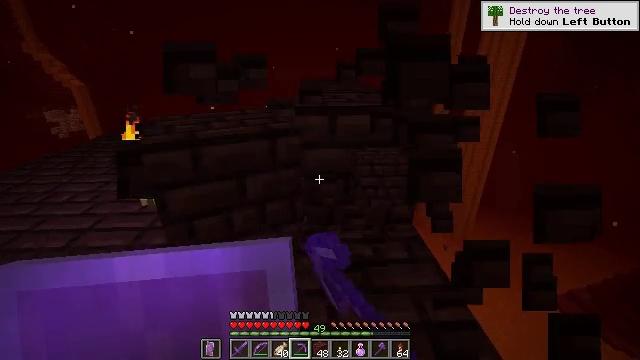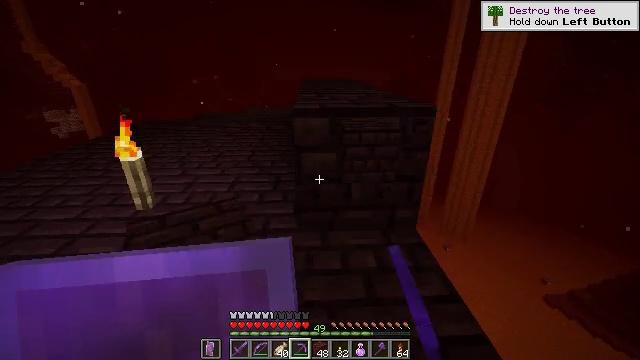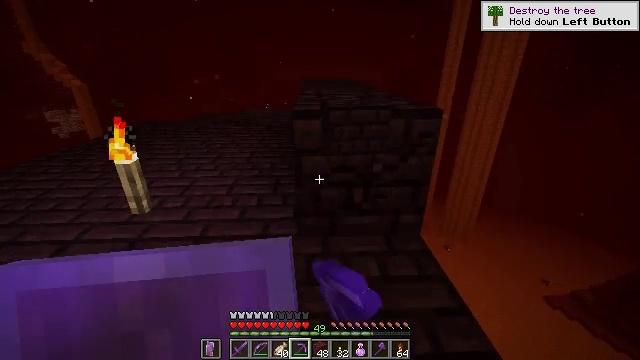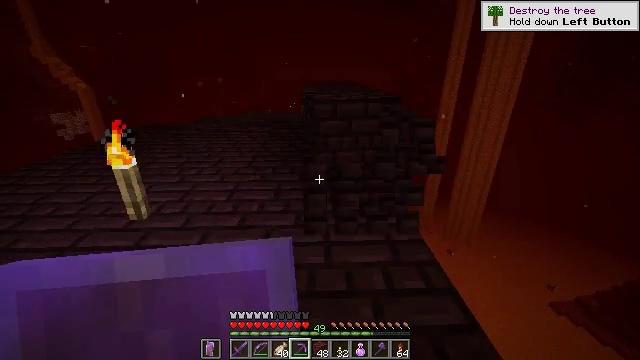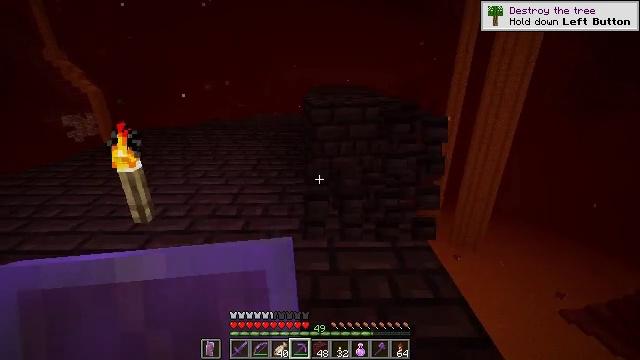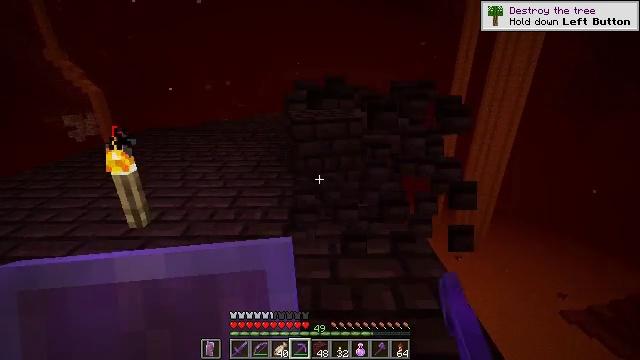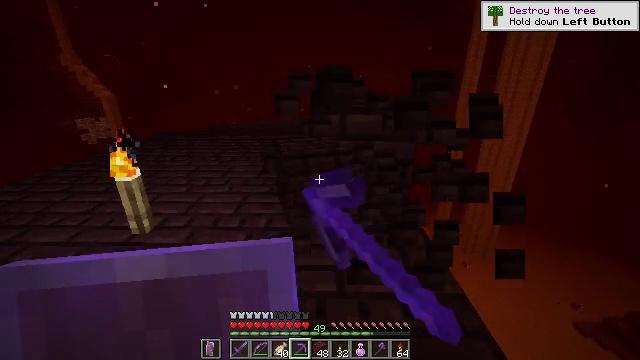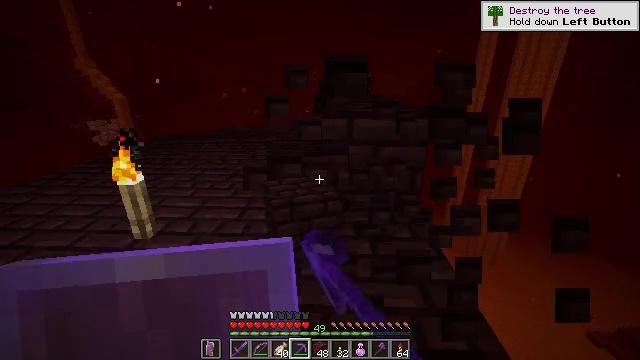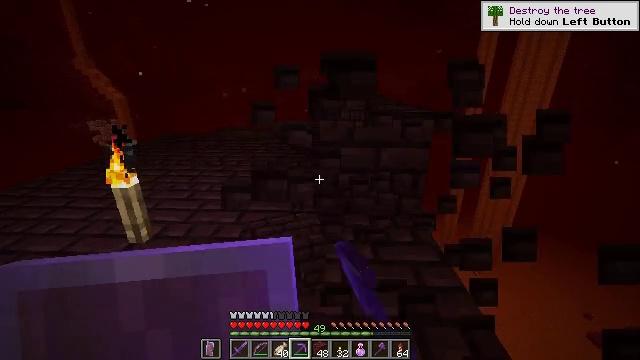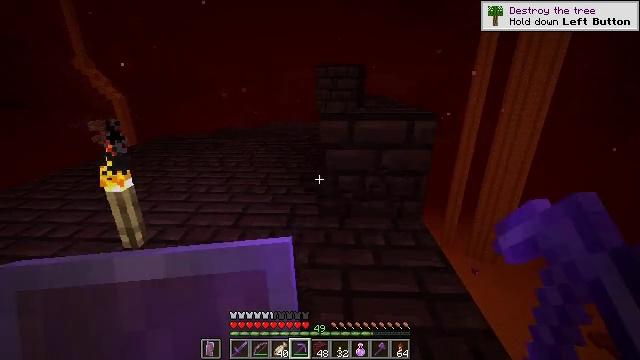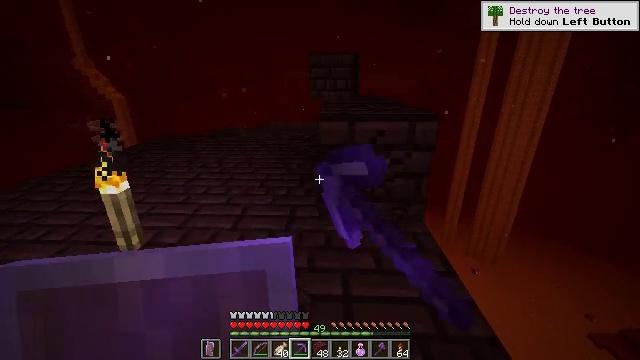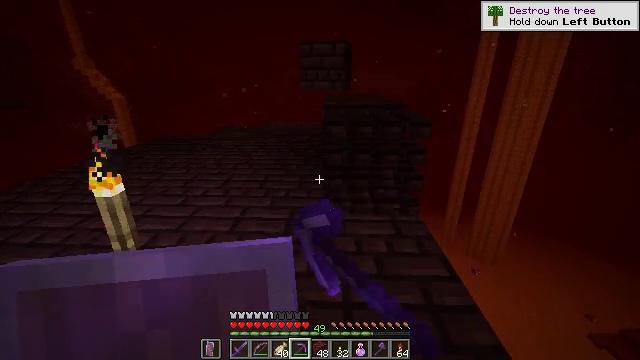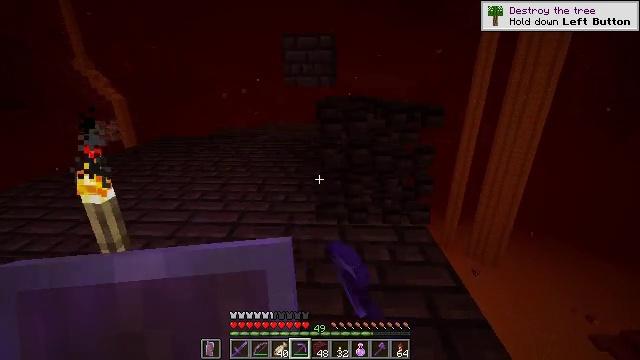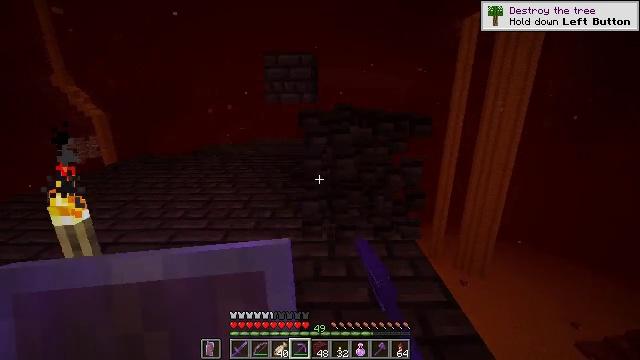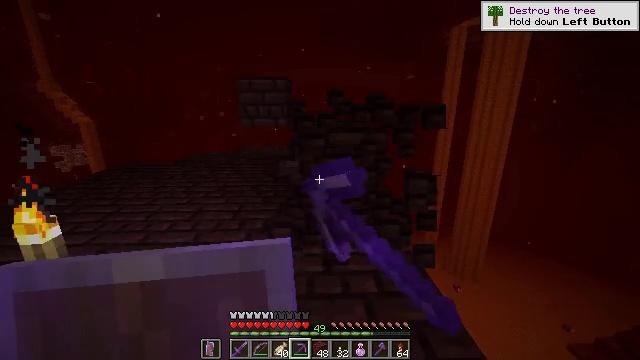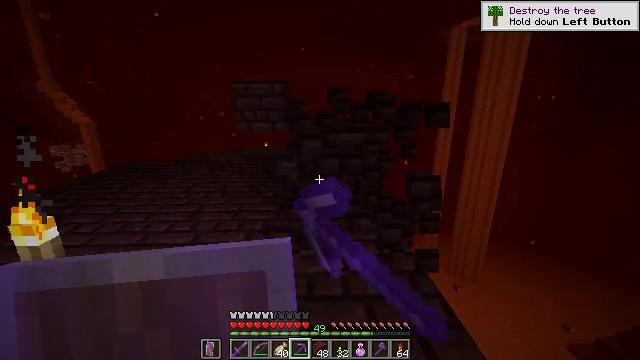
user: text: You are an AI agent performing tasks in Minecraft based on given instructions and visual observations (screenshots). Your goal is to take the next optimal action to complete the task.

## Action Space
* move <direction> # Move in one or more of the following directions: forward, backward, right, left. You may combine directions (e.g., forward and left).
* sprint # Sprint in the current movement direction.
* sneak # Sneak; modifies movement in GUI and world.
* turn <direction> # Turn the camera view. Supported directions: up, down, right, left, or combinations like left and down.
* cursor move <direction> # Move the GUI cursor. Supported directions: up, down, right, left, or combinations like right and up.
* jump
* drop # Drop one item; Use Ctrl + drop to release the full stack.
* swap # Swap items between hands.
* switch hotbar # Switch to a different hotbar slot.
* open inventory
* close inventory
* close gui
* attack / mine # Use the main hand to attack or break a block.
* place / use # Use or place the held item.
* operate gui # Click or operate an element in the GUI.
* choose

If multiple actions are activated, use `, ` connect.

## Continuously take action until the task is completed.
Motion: motion action
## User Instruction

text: Gather some nether bricks.
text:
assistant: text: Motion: move forward, sneak, attack / mine
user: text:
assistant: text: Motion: move forward, sneak, attack / mine
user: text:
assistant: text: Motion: move forward, sneak, attack / mine
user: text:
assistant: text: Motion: move forward, sneak, turn left, attack / mine
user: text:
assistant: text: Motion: move forward, sneak, attack / mine
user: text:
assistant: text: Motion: move forward, sneak, turn left, attack / mine
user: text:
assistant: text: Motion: move forward, sneak, turn left, attack / mine
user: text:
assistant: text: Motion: move forward, sneak, attack / mine
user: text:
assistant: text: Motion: move forward, sneak, attack / mine
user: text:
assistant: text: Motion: move forward, sneak, attack / mine
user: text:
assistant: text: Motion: move forward, sneak, attack / mine
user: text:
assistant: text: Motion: move forward, sneak, attack / mine
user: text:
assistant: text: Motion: move forward, sneak, turn right and up, attack / mine
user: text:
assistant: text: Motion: move forward, sneak, turn right and up, attack / mine
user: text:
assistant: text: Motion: move forward, sneak, attack / mine
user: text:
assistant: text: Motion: move forward, sneak, attack / mine
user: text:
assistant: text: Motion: move forward, sneak, attack / mine
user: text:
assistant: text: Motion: move forward, sneak, attack / mine
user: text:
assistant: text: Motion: move forward, sneak, attack / mine
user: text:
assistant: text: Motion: move forward, sneak, attack / mine
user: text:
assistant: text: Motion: move forward, sneak, attack / mine
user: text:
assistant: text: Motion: move forward, sneak, attack / mine
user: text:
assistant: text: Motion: move forward, sneak, attack / mine
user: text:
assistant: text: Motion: move forward, sneak, attack / mine
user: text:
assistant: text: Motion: move forward, sneak, attack / mine
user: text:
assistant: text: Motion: move forward, sneak, attack / mine
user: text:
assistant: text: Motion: move forward, sneak, attack / mine
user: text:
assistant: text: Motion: move forward, sneak, attack / mine
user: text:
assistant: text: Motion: move forward, sneak, attack / mine
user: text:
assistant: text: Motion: move forward, sneak, attack / mine